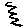
Label: zigzag